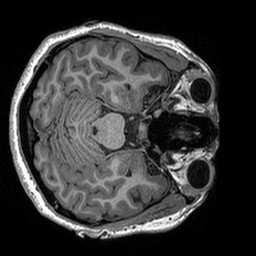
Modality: T1w
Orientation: axial
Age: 22
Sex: female
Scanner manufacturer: siemens
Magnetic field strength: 3 T
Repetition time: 2.3 s
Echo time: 0.00298 s